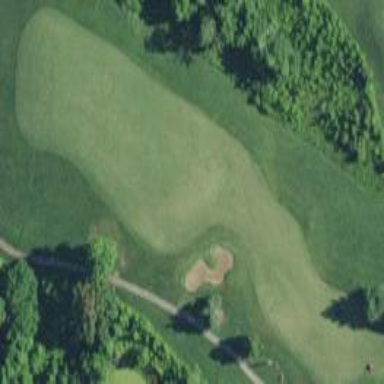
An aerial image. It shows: Golf fairway surrounded by grass.